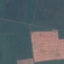
Label: AnnualCrop